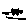
Label: car